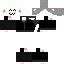
A female skeleton skin with dark skin, wearing white bald dressed in a black robe top and black pants, featuring a closed mouth.